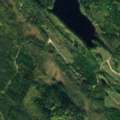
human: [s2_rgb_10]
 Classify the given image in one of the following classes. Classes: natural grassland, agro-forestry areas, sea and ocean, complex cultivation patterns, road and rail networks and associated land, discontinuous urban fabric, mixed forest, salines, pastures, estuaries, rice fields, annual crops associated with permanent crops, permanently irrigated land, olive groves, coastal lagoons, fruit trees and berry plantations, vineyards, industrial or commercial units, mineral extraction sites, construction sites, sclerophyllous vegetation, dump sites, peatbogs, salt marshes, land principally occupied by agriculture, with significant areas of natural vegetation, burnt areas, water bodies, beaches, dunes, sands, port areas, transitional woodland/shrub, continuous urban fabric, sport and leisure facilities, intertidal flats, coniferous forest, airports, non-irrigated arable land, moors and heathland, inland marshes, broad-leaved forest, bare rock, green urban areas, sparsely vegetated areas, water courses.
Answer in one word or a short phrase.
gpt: coniferous forest, mixed forest, transitional woodland/shrub, water bodies